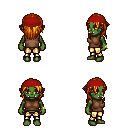
a pixel art fantasy rpg character, female body template, orc, green skin, brown sleeveless shirt, gold greaves, dark blonde long hairstyle, red bandana, bracelets, four views (front, back, left, right), 2x2 character sprite sheet, small pixel art, hard edges, no anti-aliasing